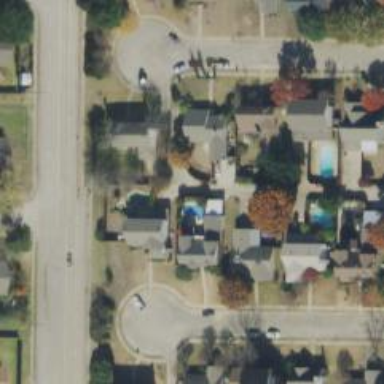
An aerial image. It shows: Alley classified as service road.